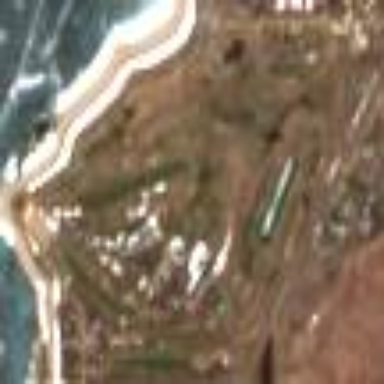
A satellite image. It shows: Golf course.